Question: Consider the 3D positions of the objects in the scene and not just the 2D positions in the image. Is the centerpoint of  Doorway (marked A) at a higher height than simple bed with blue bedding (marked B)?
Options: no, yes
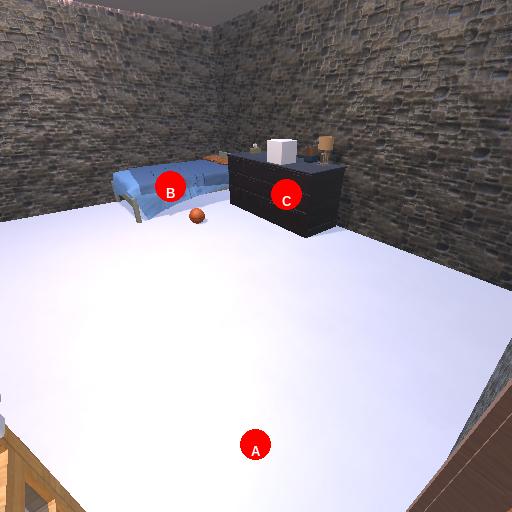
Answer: no